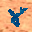
Label: 8